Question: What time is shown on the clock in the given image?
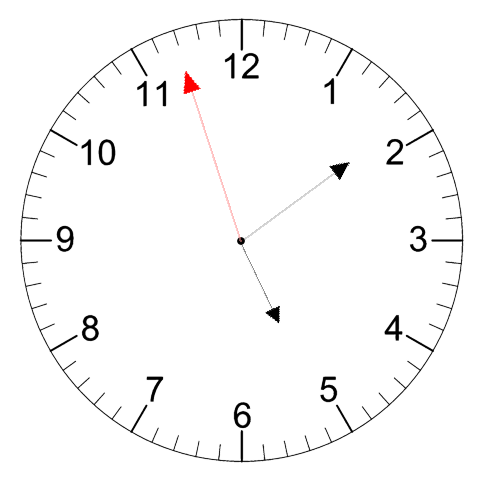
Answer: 05:08:57